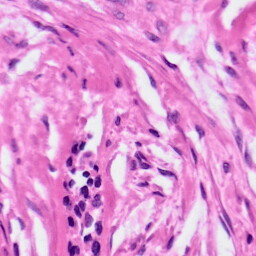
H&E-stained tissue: Ovarian